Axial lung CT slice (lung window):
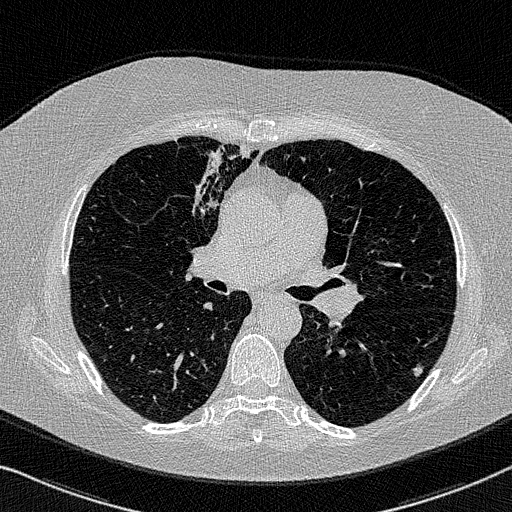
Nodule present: yes
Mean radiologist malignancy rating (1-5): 3.5